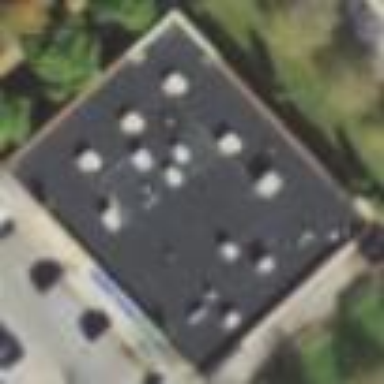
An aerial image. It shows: Retail building.